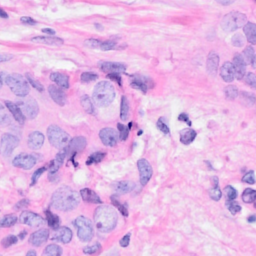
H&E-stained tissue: Breast